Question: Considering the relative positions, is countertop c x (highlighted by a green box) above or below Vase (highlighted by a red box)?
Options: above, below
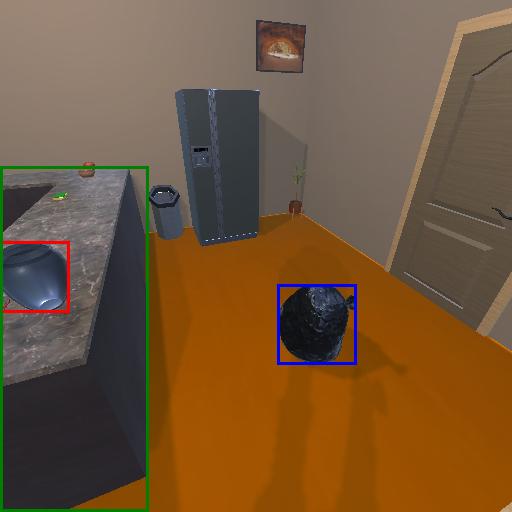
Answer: above